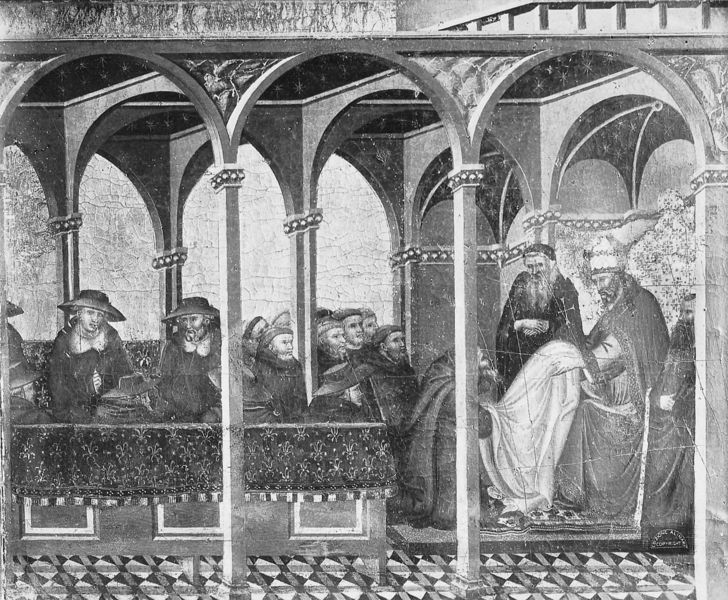
Titel: Onorio IV übergibt das neue weisse Gewand den Karmelitern; vom Altarbild aus der Kirche Carmine di Siena
Institution: Siena, Pinacoteca Nazionale
Schlagwörter: frauen, hut, männer, schwarz, säule, säulen, tisch, weiss, gebäude, malerei, wand, architektur, kirche, boden, renaissance, bogen, italien, bögen, gewölbe, kreuz, gebet, arkaden, priester, segnung, mönch, mönche, fresko, kolonne